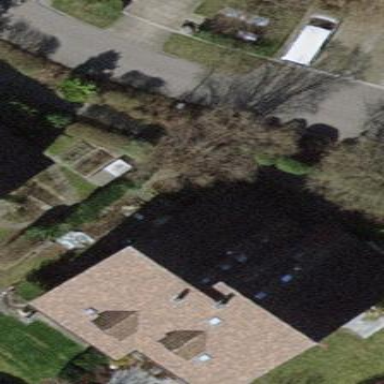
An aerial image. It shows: Terrace building.